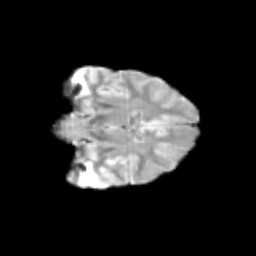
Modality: T2w
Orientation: coronal
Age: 13
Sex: female
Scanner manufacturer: siemens
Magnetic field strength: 3 T
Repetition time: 3.8 s
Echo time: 0.07 s